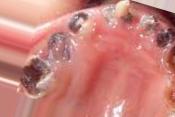
Condition: Caries